Question: I use a RelativeLayout with some TextView one below another and at the end a ViewPager.
the ViewPager have android:layout_below="@id/dialog_access_right" in his parameters , dialog_access_right is the last TextView .
My issue is that this particular TextView CAN (but not necessarily) be multiline (max 3). But the ViewPager is always positioned after the first line so it hide the rest of the TextView.
I tried using multiline, set line parameters to 3 (not too bad if there is two blank line in some cases), put a default text with two newline.
Nothing of this work.
is there a way to tell the ViewPager to redraw and align itself (i tried invalidate on the relativelayout, but nothing...) with the view above ?
'''
<TextView
android:id="@+id/dialog_access_right"
android:layout_width="wrap_content"
android:layout_height="wrap_content"
android:layout_alignBaseline="@id/access_right_title"
android:layout_alignBottom="@id/access_right_title"
android:layout_toRightOf="@id/access_right_title"
android:text="@string/dialog_access_right" />
<android.support.v4.view.ViewPager
android:id="@+id/viewpager"
android:layout_width="match_parent"
android:layout_height="wrap_content"
android:layout_alignParentLeft="true"
android:layout_below="@id/dialog_access_right" />
'''
edit:here's a screenshot to show my issue, the "Can Read" TextView is in reality a multiline TextView with 2 lines (can be 3), the blue line is a PagerTabStrip inside the ViewPager

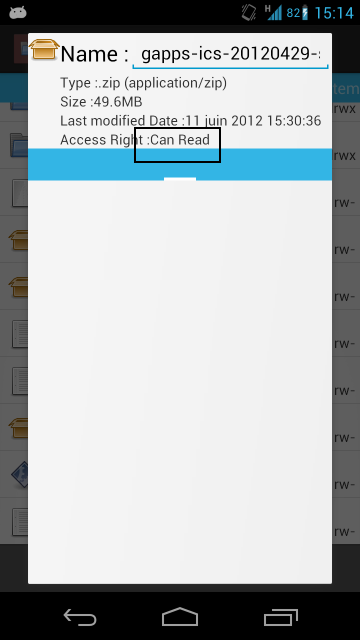
Answer: I found out why (well, how to solve this) this is happening.
it's because of the
'''
android:layout_alignBottom="@id/access_right_title"
'''
it's seem that this parameters is the culprit.When i remove it (the layout_alignBaseline too) and replace it with another parameter (android:layout_below in this case) the ViewPager is right positioned.
'''
<TextView
android:id="@+id/dialog_access_right"
android:layout_width="wrap_content"
android:layout_height="wrap_content"
android:layout_below="@+id/last_modified_date_name"
android:layout_toRightOf="@+id/access_right_title"
android:text="TextView" />
<android.support.v4.view.ViewPager
android:id="@+id/viewpager"
android:layout_width="match_parent"
android:layout_height="wrap_content"
android:layout_alignParentLeft="true"
android:layout_below="@id/dialog_access_right" />
'''
I don't know if this is a bug or something wanted but even if in my case the android:layout_below does the job , it's may not always be...